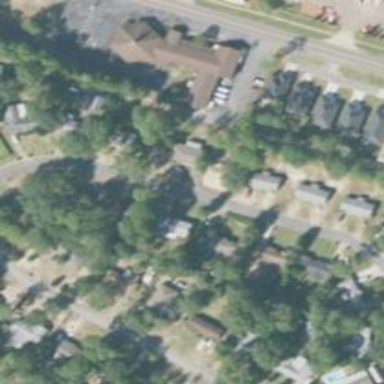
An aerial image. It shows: Single-family residential area.